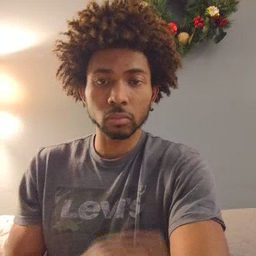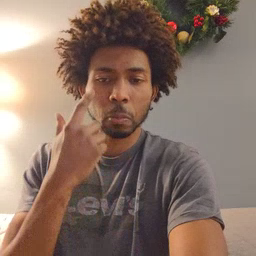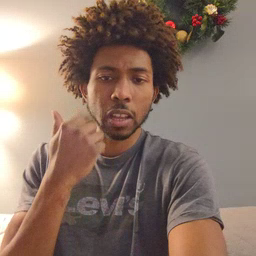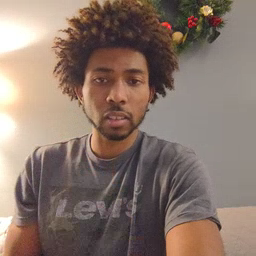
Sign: cry